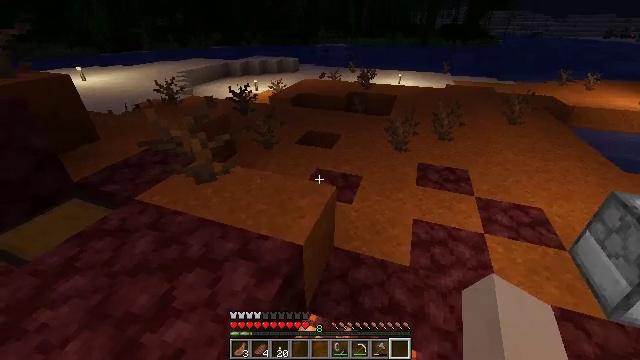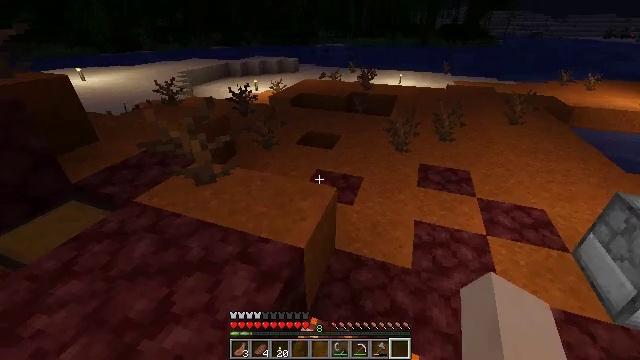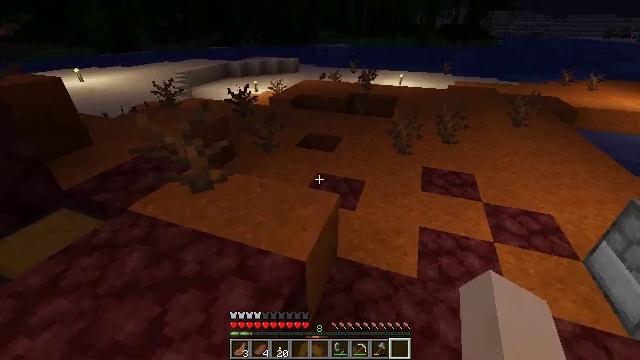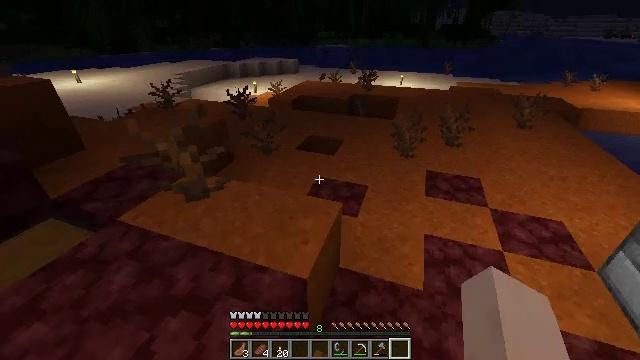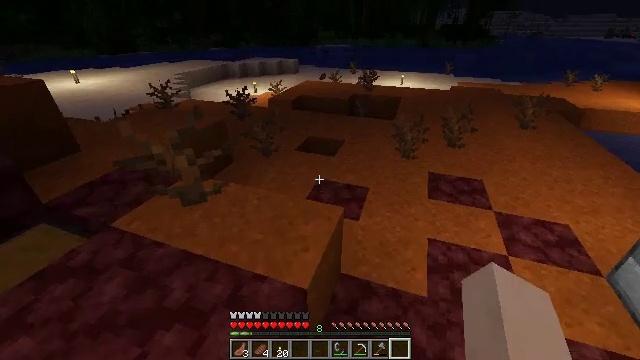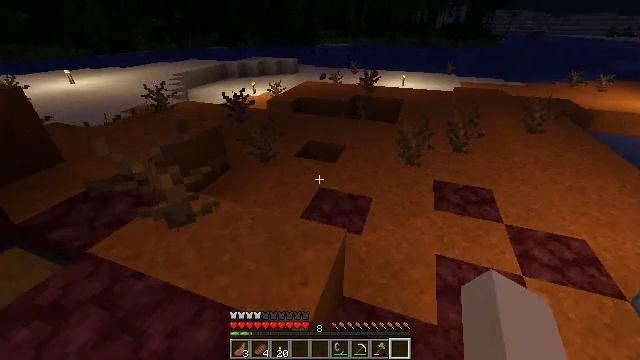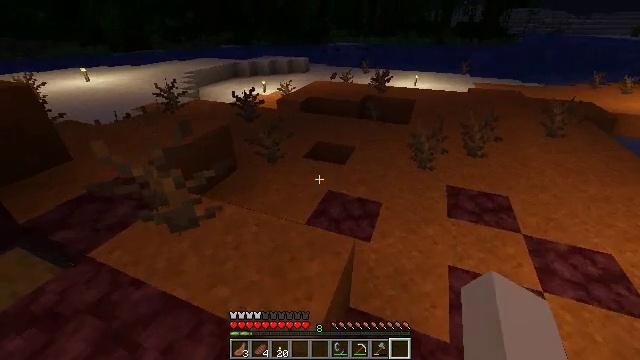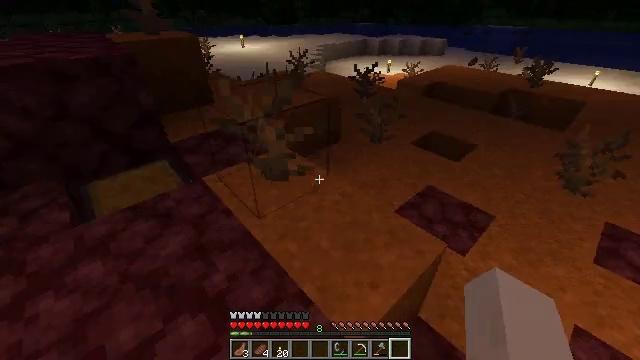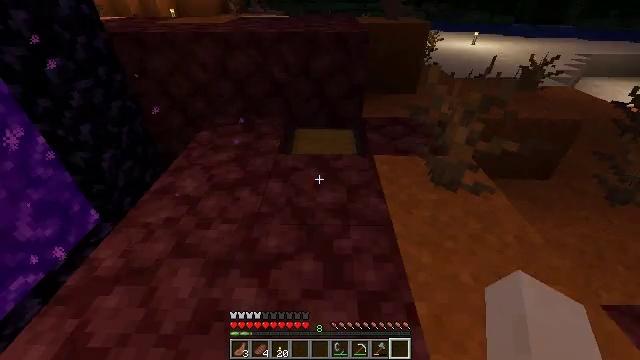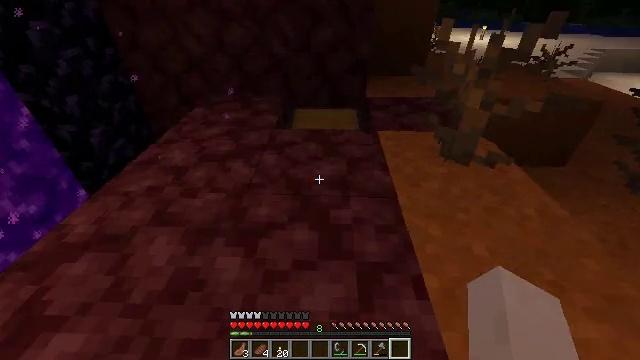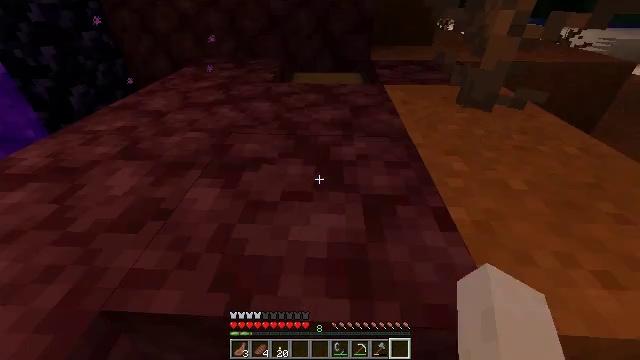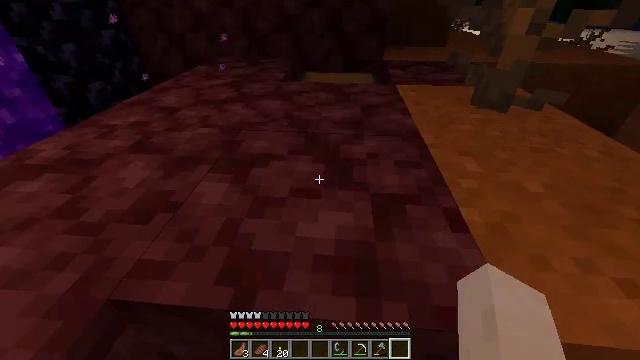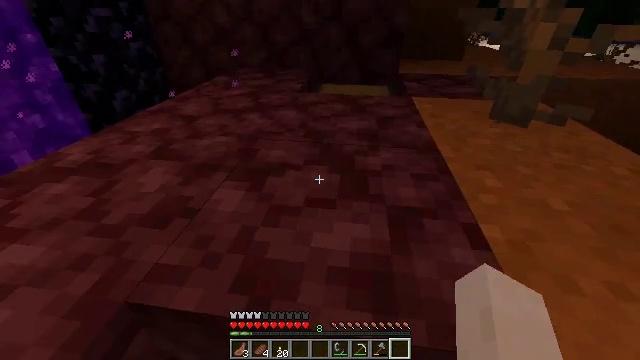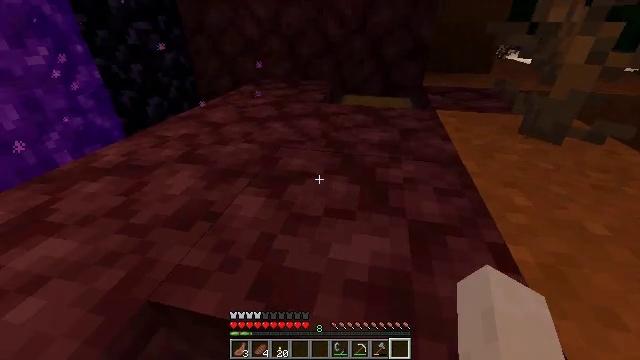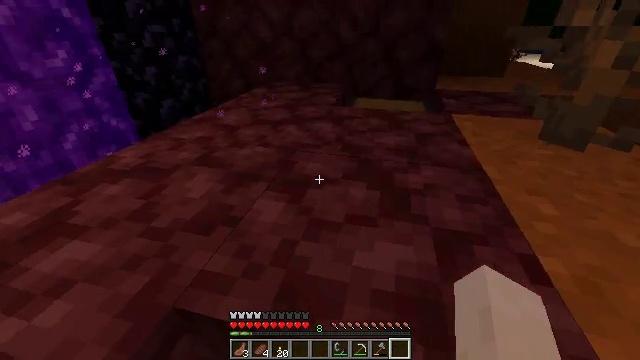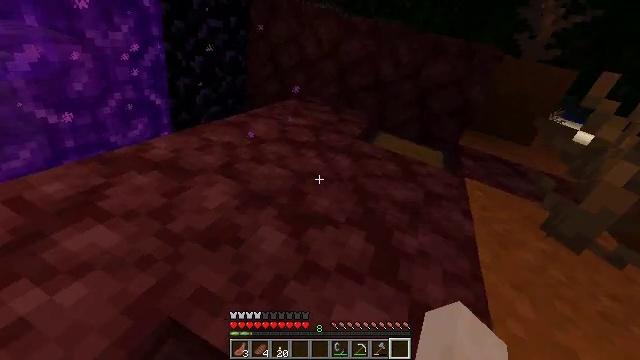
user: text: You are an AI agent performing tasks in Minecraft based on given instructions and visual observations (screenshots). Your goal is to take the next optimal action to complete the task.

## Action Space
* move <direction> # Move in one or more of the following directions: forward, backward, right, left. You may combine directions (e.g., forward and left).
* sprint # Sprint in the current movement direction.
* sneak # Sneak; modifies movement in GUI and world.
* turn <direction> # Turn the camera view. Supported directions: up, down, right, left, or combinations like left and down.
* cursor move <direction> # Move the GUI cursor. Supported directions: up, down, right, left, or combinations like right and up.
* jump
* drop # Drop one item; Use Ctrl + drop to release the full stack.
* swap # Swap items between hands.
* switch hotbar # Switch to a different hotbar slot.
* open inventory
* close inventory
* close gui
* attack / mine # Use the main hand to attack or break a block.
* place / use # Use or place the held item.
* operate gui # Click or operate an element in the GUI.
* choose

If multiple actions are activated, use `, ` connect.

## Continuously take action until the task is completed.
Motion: motion action
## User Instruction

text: Kill a magma cube.
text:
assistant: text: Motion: move forward
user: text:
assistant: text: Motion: move forward
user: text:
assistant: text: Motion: move forward
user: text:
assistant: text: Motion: move forward
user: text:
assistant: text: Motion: move forward
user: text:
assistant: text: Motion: turn left
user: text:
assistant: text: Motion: turn left and down
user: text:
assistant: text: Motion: move forward and move left, turn left
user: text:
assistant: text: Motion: move forward and move left, turn left
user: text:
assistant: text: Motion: move forward and move left
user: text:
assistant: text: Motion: move forward, turn left
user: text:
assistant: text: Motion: move forward, turn left and up
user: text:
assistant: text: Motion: move forward, turn left and up
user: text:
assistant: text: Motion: move forward, turn left
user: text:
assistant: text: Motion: move forward, turn left, jump
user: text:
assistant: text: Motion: move forward, turn left, jump
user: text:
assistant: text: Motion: move forward, turn left, jump
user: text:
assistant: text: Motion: move forward, turn left, jump
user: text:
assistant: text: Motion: move forward
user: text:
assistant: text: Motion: move forward
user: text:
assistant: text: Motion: move forward
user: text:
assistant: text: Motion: move forward, turn right and up
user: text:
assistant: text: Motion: move forward
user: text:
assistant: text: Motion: move forward, turn left and down
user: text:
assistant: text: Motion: move forward, turn left
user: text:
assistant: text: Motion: move forward
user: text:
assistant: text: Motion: move forward, turn left
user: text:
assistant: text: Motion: move forward, turn left
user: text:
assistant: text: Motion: move forward, jump
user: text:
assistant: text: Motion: move forward, jump